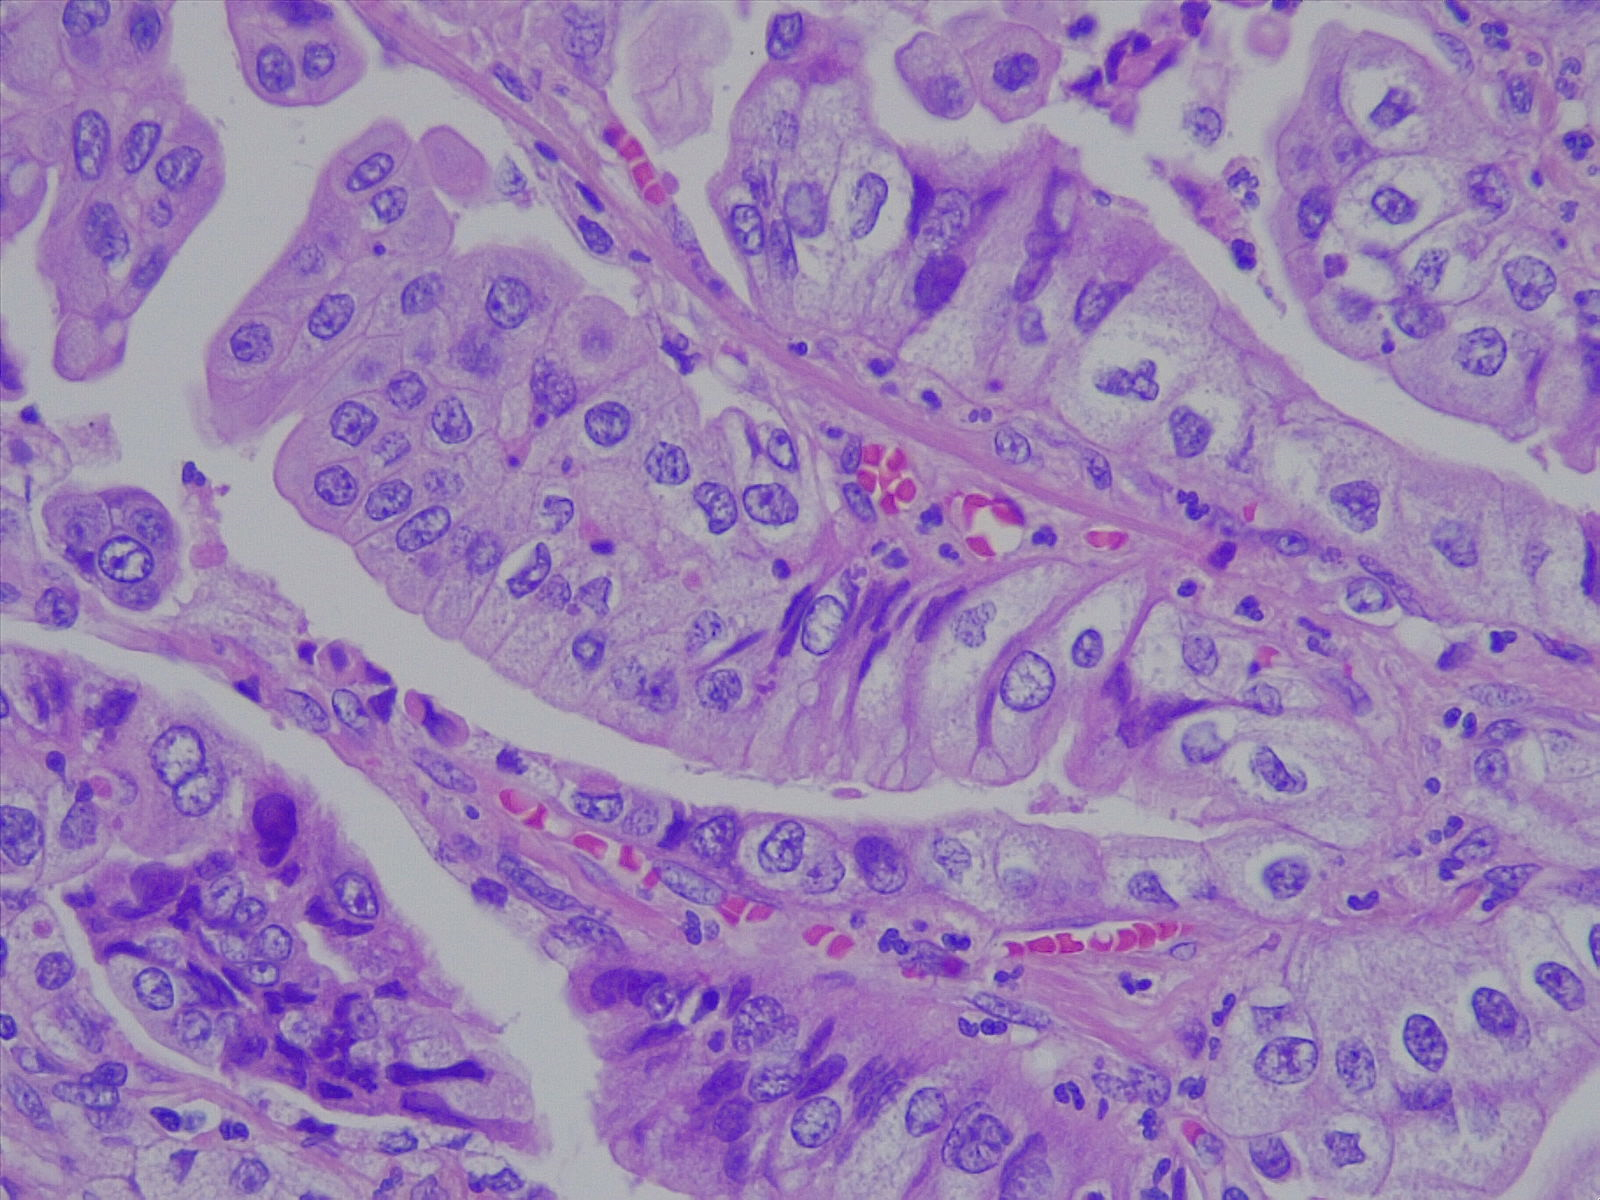
Label: lung adenocarcinoma, well differentiated